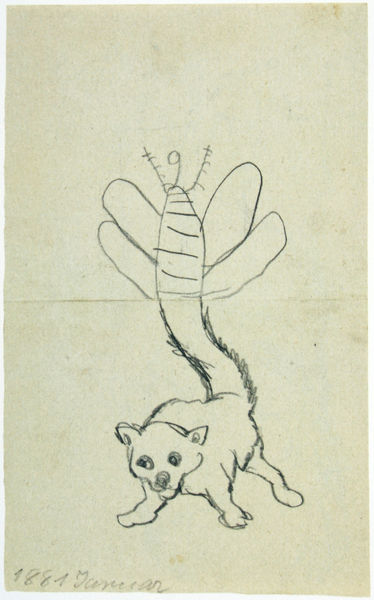
Titel: Faltpapier-Zeichnung
Künstler: Gabriel von Max
Standort: München
Institution: Städtische Galerie im Lenbachhaus
Schlagwörter: flügel, kopf, weiß, haar, nase, schwarz, skizze, zeichnung, hund, hunde, tier, augen, gesicht, signatur, horizont, haare, kind, pflanze, ohren, beine, fell, schwanz, schweif, schrift, papier, moderne, datierung, modern, grafik, graphik, vergilbt, linien, signiert, füsse, falte, datum, streifen, pfoten, umriss, katze, fühler, übergang, kohle, schwarzweiß, bleistift, schmetterling, fuchs, schnauze, gruselig, löwe, schnautze, insekt, libelle, bär, fantasie, rüssel, zeichung, kinderzeichnung, schwant, faltung, falz, kindlich, kritzelei, fabeltier, zweigeteilt, biene, mops, zusammengesetzt, wespe, kinderzeichung, marder, jansen, 1881, 9, geflügelte schwanz, bienenflügel, schnullie